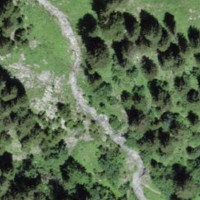
EUNIS habitat code: 23
Species observed at this site:
Vincetoxicum hirundinaria